Aerial crown-view tile of a tropical tree (Barro Colorado Island, Panama), acquired 20250217:
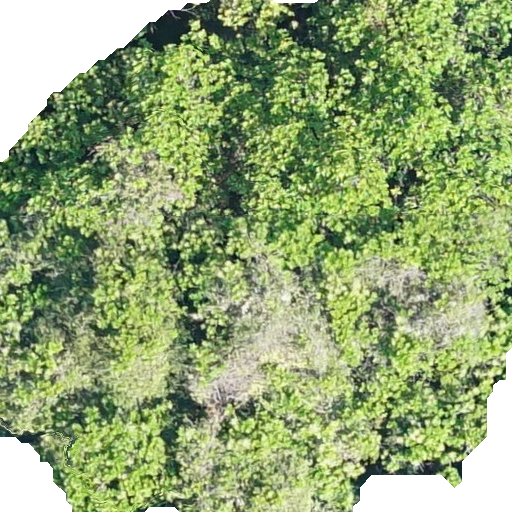
Species: Anacardium excelsum
GBIF accepted scientific name: Anacardium excelsum
Crown area: 396.319 m²